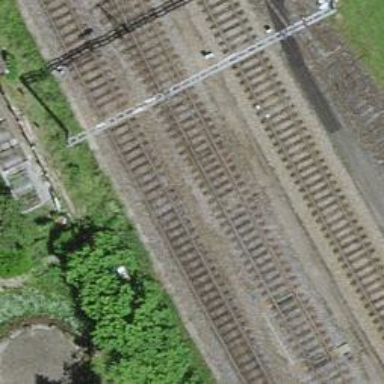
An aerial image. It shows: Railway switch.